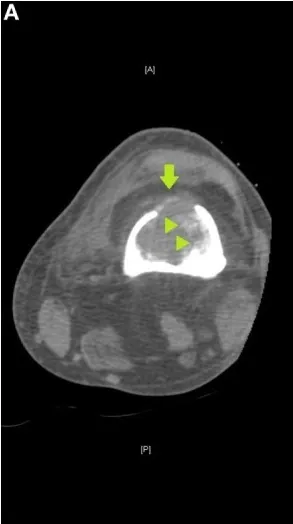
Axial computed tomography (CT) image of the femur obtained to localize the lesion for CT-guided biopsy demonstrates a destructive lytic lesion with cortical breakthrough anteriorly (arrow), and ,areas of bone sclerosis (arrowheads).
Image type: radiology (ct)